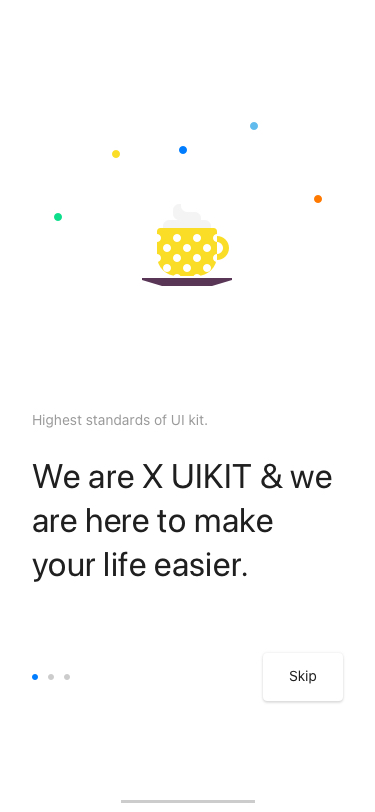
Text in this UI design:
Highest standards of UI kit.
We are X UIKIT & we are here to make your life easier.